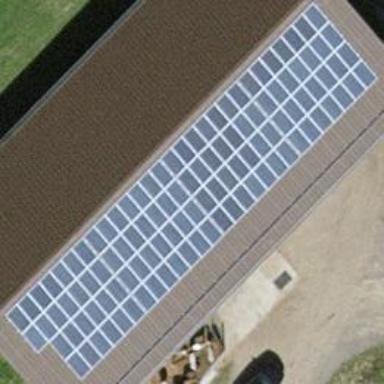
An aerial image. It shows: Solar power generator using photovoltaic method with solar photovoltaic panel types.